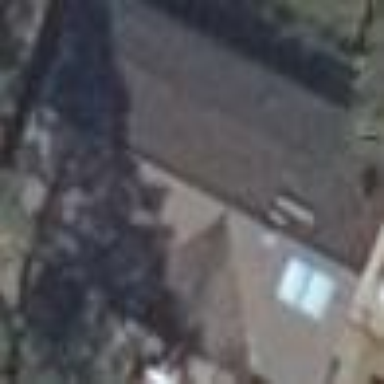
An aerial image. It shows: Simple and straightforward house.